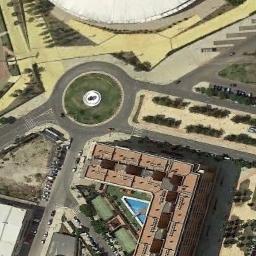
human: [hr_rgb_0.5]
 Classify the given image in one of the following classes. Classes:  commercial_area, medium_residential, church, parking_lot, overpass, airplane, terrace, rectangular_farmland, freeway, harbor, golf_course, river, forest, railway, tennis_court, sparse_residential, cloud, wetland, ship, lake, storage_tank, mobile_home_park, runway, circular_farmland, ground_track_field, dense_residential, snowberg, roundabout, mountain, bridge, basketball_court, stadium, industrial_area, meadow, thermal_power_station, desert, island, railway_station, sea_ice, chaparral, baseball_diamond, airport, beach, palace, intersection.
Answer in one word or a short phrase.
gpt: roundabout